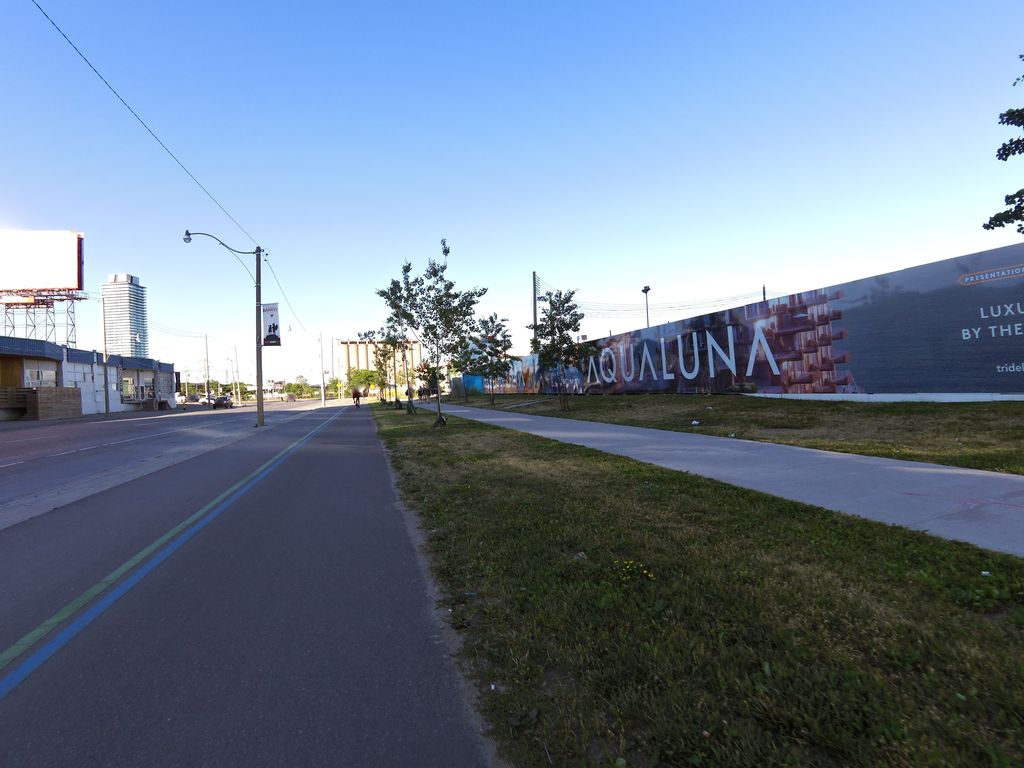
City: toronto